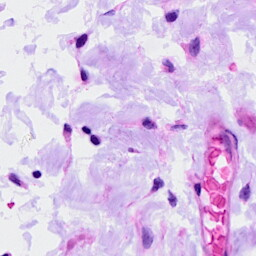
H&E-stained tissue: Ovarian